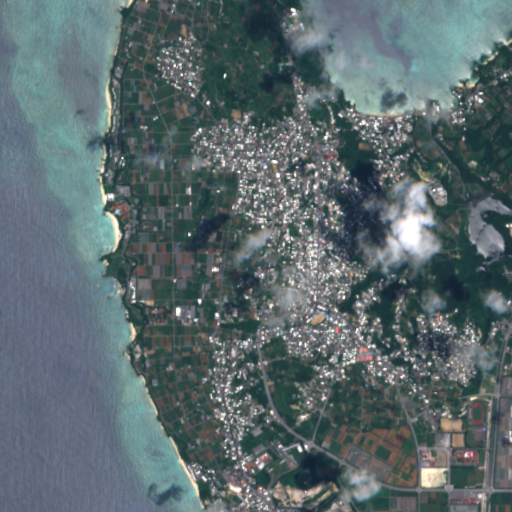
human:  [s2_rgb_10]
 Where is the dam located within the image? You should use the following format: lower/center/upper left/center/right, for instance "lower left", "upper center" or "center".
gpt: The dam is located in the center right of the image.
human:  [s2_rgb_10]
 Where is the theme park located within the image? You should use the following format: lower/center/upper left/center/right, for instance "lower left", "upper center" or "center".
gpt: The theme park is located in the center left of the image.
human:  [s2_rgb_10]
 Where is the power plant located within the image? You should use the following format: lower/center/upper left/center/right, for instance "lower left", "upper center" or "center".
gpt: There is no power plant in the image.